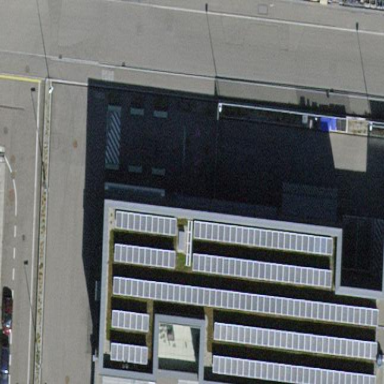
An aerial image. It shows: Industrial building housing power substation at the distribution level.